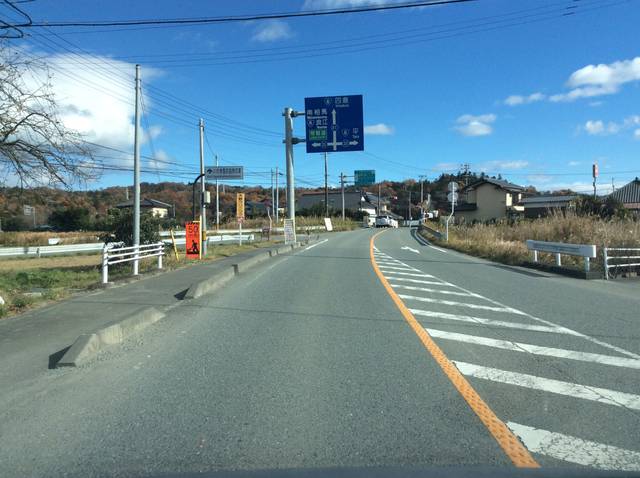
Region: Japan
Coordinates: 37.115, 140.952